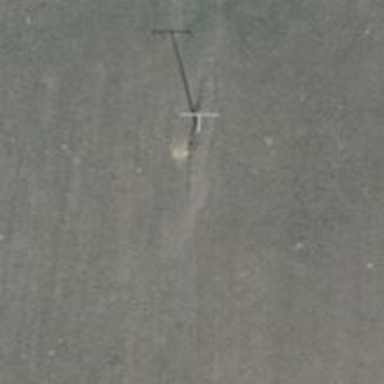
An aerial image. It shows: Power pole.